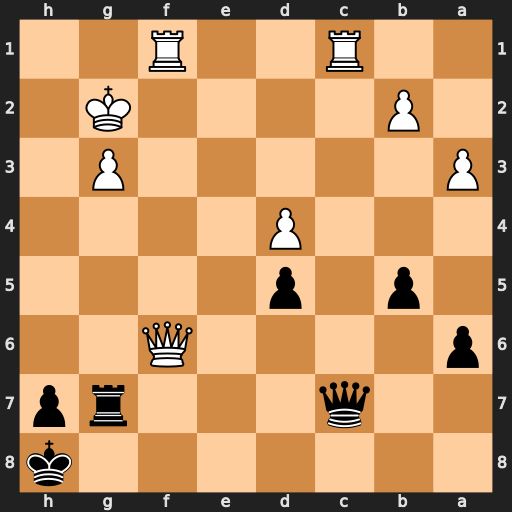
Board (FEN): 7k/2q3rp/p4Q2/1p1p4/3P4/P5P1/1P4K1/2R2R2
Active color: b
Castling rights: -
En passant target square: -
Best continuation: Qxg3+ Kh1 Qh3#